九年级 · 解析几何
如图, 已知 $A B, C D$ 是 $\odot O$ 的两条直径, $\angle A B C=20^{\circ}$, 那么 $\angle B A D=(\quad)$
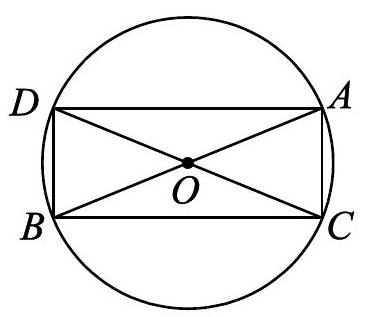
A. $45^{\circ}$   B. $60^{\circ}$   C. $30^{\circ}$   D. $20^{\circ}$
答案: D